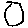
Label: hexagon